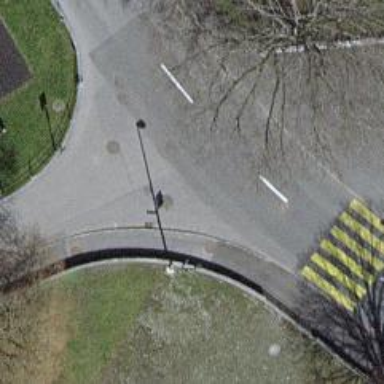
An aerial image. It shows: Asphalt sidewalk.